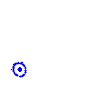
Particle: proton